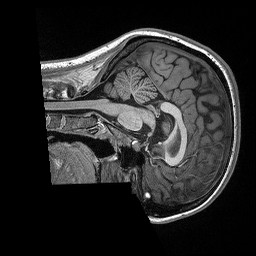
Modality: T1w
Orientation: sagittal
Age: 24
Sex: female
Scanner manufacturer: siemens
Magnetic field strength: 3 T
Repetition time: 2.3 s
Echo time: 0.00298 s